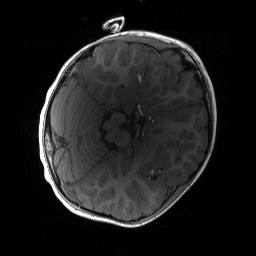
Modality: T1w
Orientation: axial
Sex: male
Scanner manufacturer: siemens
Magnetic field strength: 3 T
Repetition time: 1.9 s
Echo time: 0.00243 s